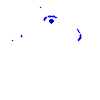
Particle: electron